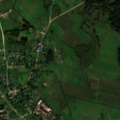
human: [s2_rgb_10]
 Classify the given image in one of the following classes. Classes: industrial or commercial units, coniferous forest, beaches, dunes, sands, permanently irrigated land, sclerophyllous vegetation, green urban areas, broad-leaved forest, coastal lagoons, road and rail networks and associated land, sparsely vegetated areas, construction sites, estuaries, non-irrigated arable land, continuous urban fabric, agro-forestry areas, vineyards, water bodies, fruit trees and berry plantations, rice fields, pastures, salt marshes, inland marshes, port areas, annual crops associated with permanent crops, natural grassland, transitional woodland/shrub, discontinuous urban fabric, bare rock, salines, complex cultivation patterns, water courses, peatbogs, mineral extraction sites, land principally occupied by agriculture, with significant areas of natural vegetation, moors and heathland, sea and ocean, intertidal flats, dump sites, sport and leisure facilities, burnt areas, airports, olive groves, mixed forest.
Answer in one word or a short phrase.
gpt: discontinuous urban fabric, pastures, complex cultivation patterns, land principally occupied by agriculture, with significant areas of natural vegetation, broad-leaved forest